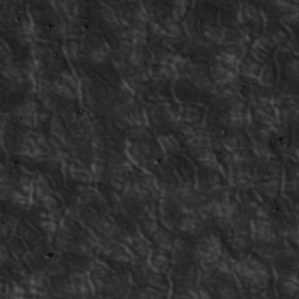
Label: non_frost